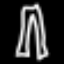
Label: pants